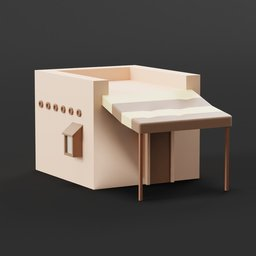
Label: architecture